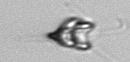
Label: Pyramimonas_longicauda